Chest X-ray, PA view. Patient: 54 years old, sex M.
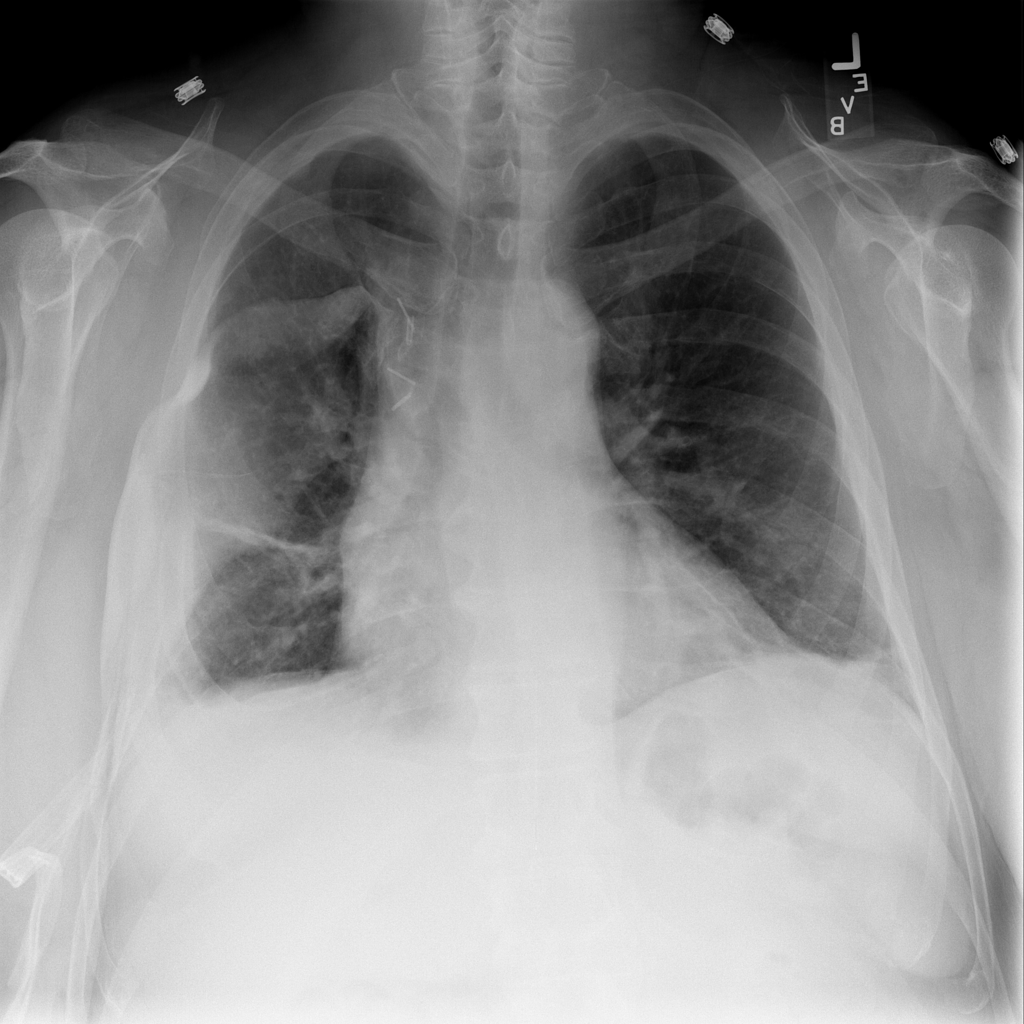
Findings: Atelectasis